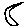
Label: moon